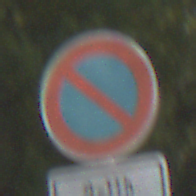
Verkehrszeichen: EingeschraenktesHalteverbot
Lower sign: ZeitangabenOhneBeschraenkungAufWochentage2
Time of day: MorningAfternoon
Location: Outdoor (Suburban)
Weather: Clear
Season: NotSpecified
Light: Natural